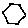
Label: hexagon